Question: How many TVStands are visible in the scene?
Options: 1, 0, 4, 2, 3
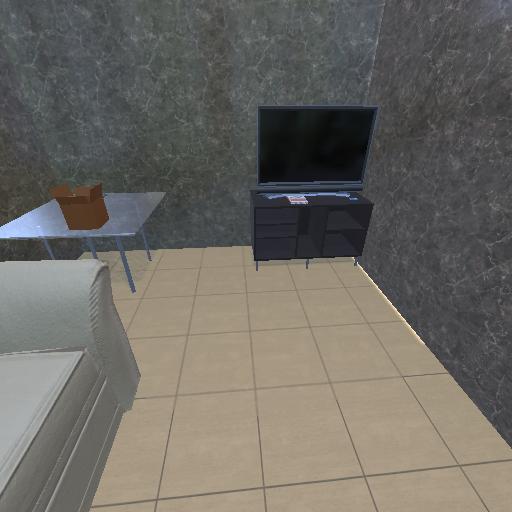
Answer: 1